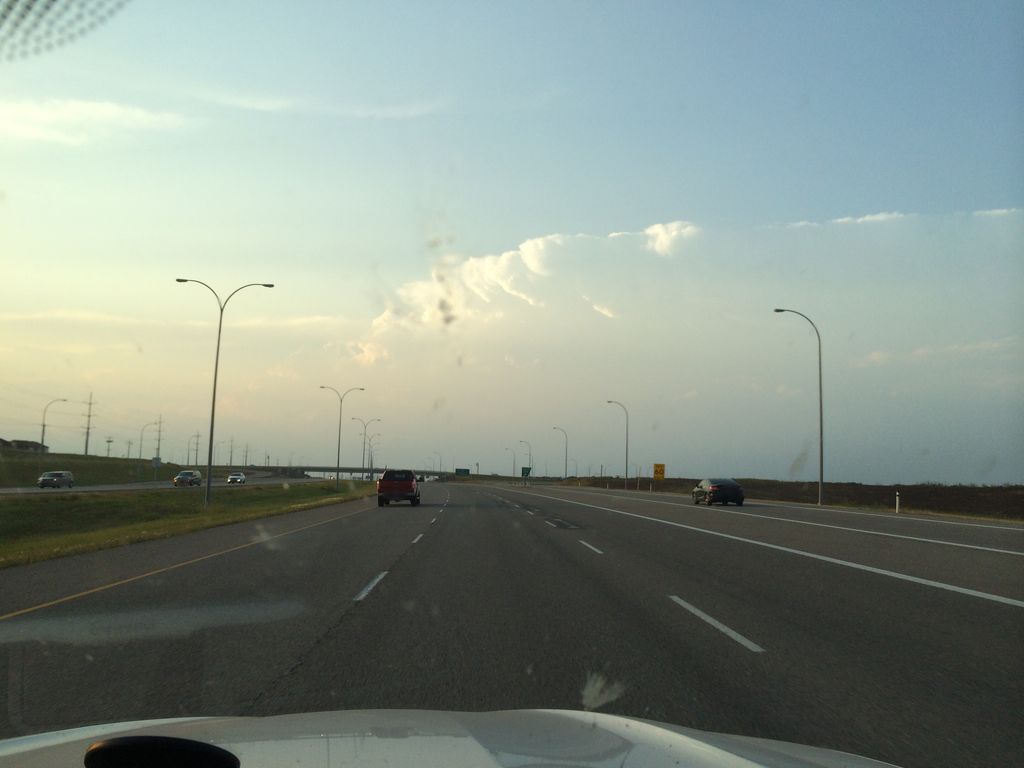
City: calgary